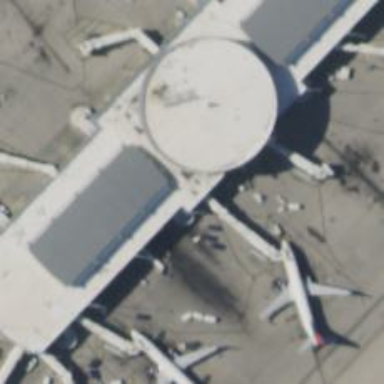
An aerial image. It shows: Airport gate.